Question: I'm having trouble figuring this out:
Write a fragment that uses a for statement to set the double variable sum to the value of:

Here's what I tried:
'''
class thing
{
public static void main (String [] args)
{
double sum = 1;
for (int i = 1; i<=25; i++)
{
sum += Math.pow(i,1.0/i) ;
System.out.println(sum);
}
}
}
'''
I know this is wrong because it does not end with the proper calculation of 1.137411462.
Any help is appreciated! :)
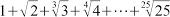
Answer: To add to the other replies above, that sum must start with 0, the calculation as you described isn't accurate.
The value of 2525 is 1.137411462, not the sum from 1 to 25, in which case if you start with
'''
int sum = 0;
'''
You end up with the total: 30.85410561309813 which is the correct total that you want.